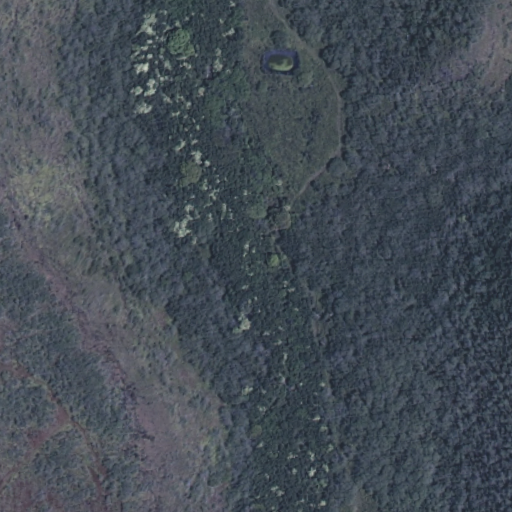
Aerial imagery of valley in Hawaii named Wā‘wā‘ia containing only unknown